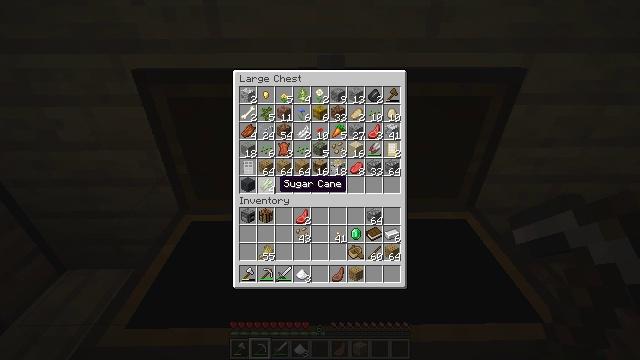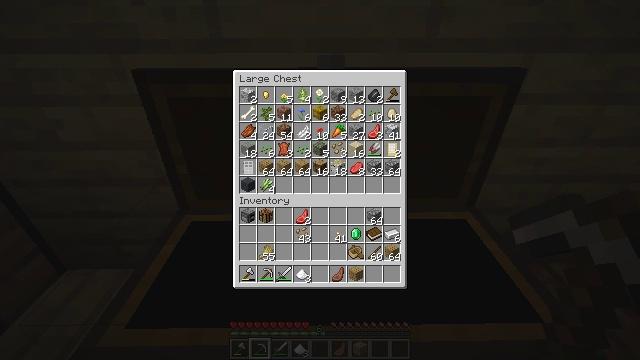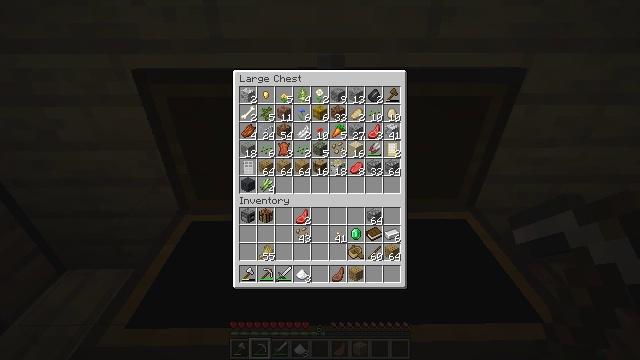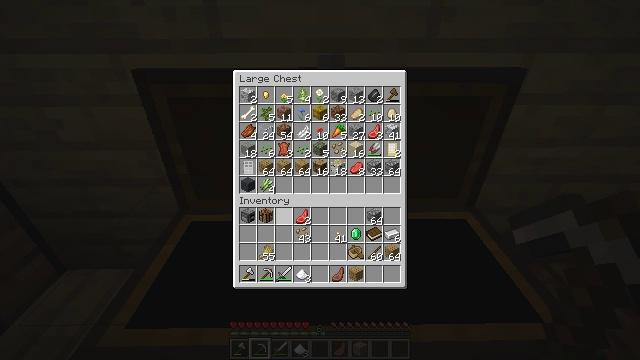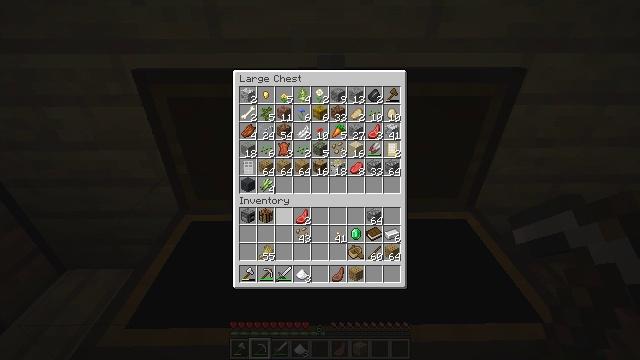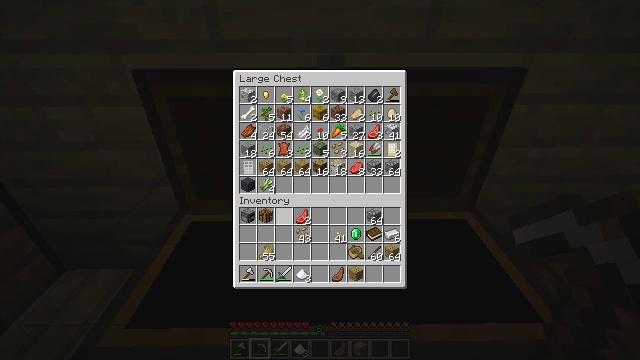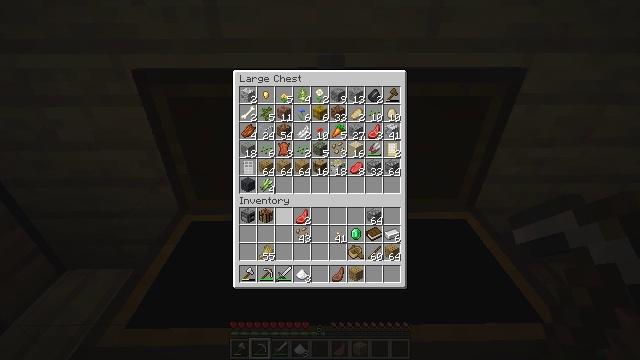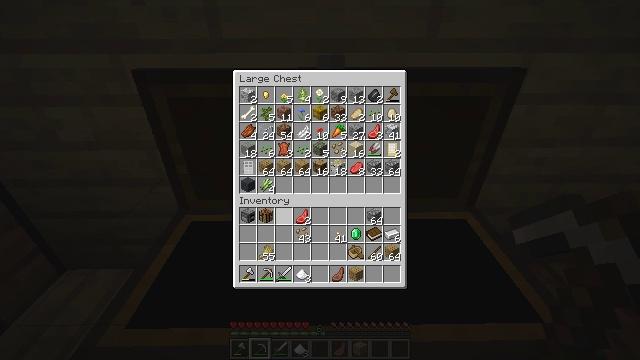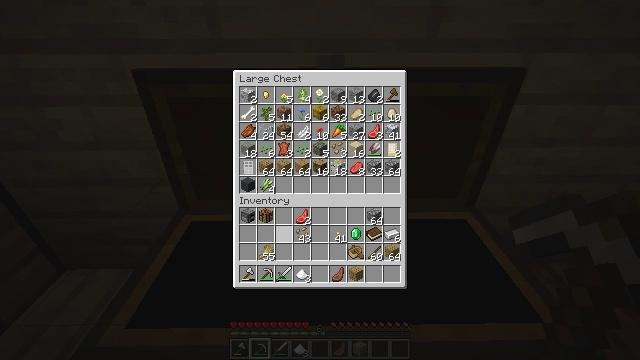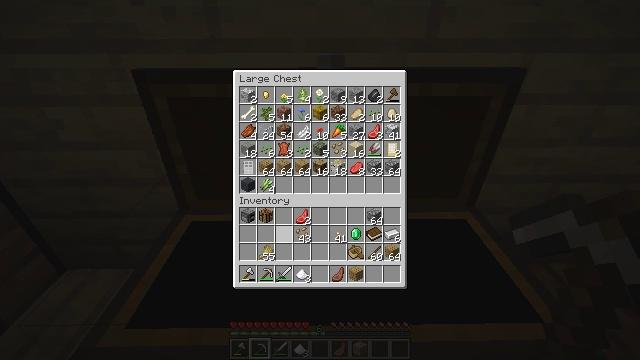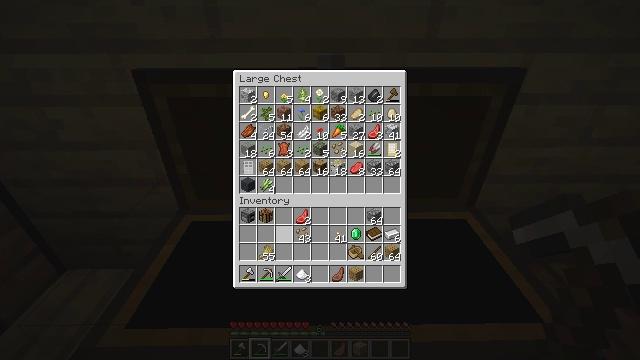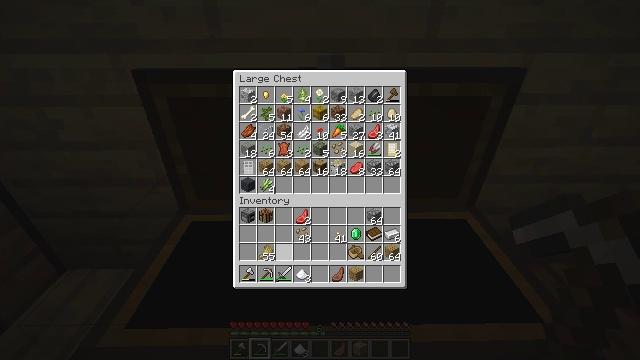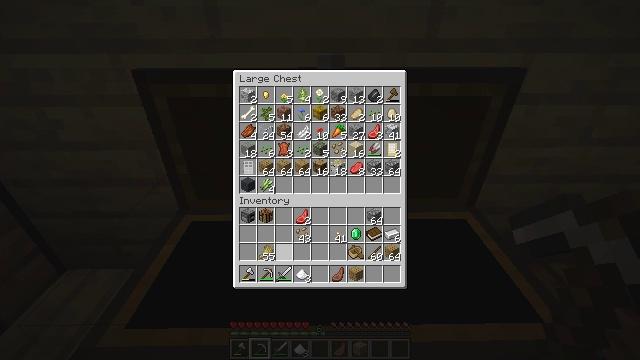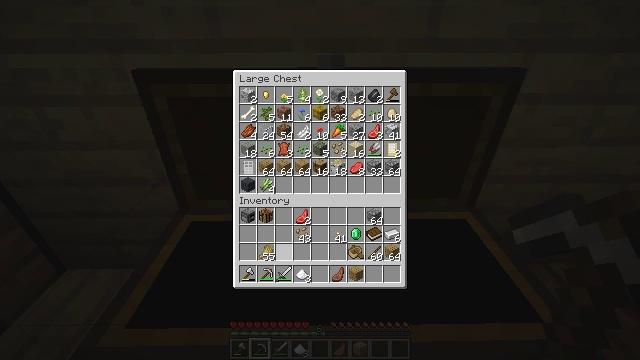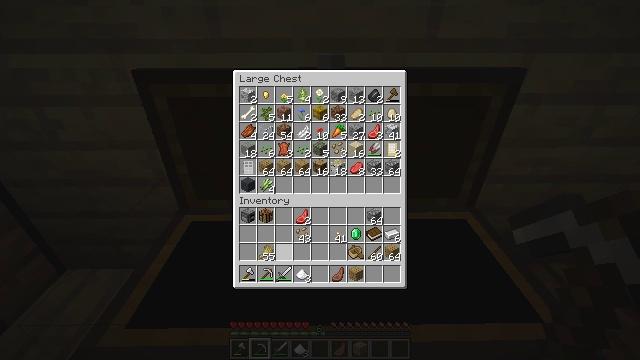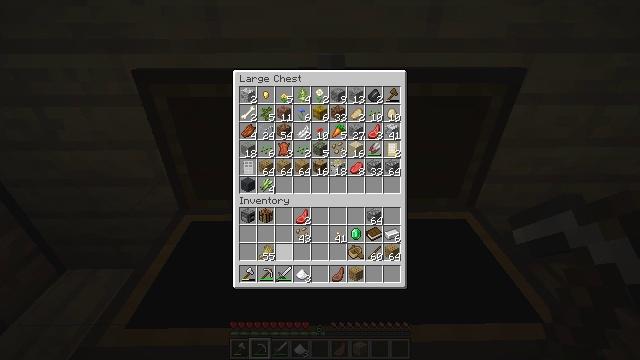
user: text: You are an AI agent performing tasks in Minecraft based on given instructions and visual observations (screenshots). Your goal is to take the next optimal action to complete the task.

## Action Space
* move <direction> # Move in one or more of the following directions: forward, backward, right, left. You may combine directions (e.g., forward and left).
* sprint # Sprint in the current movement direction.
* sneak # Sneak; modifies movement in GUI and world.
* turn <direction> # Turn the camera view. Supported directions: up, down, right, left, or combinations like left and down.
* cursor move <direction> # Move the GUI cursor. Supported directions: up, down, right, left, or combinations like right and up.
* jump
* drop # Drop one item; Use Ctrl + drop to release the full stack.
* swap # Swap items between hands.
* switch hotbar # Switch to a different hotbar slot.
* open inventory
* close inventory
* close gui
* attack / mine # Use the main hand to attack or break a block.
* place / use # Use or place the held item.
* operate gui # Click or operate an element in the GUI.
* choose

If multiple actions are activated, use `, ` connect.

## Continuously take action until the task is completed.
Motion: motion action
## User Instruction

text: Remove a cooked porkchop from the inventory.
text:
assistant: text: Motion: cursor move down
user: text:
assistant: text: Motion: no_op
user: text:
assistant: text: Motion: no_op
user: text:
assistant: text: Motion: no_op
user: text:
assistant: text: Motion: no_op
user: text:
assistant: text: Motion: no_op
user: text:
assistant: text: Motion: no_op
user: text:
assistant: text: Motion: no_op
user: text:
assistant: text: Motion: cursor move down
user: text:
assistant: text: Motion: no_op
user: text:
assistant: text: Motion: no_op
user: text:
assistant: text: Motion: no_op
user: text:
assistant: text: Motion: no_op
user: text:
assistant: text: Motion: no_op
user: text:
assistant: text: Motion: no_op
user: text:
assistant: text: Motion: no_op
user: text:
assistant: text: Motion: no_op
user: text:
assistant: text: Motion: no_op
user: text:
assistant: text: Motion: no_op
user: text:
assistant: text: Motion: no_op
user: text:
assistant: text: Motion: no_op
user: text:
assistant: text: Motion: no_op
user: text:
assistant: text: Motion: no_op
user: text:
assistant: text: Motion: no_op
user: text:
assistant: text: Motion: no_op
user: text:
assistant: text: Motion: no_op
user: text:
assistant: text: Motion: no_op
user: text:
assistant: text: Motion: no_op
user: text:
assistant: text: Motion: no_op
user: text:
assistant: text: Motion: no_op